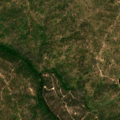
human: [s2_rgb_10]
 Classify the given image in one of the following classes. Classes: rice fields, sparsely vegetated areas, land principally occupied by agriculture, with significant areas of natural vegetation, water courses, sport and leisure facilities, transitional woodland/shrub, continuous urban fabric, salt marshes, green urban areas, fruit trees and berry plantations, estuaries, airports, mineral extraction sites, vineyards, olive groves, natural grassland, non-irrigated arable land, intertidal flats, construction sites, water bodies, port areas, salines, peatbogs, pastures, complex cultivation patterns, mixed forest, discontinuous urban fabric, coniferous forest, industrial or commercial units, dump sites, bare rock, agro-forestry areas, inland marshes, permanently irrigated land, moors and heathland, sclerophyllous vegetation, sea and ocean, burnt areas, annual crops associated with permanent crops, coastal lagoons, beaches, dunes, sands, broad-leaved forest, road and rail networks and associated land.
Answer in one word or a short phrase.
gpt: continuous urban fabric